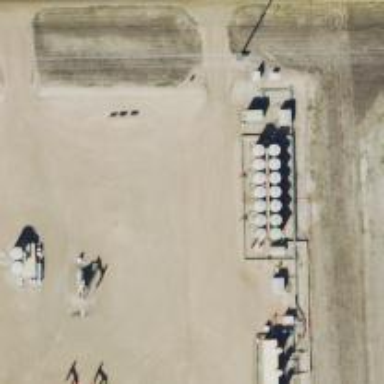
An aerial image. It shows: Storage tank that is man-made.